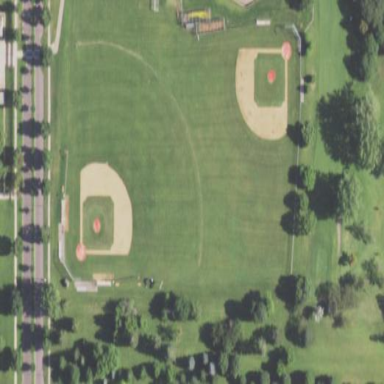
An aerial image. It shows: Baseball pitch for leisure land.